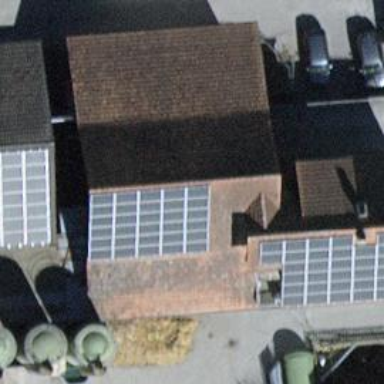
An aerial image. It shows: Small solar photovoltaic panel generator on the roof of building.